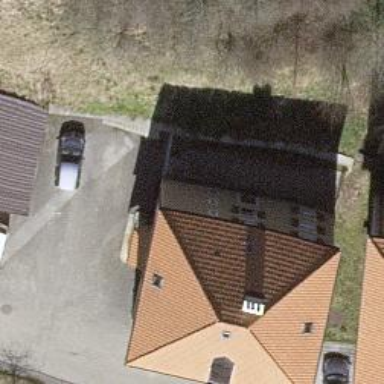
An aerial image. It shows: Hipped roof on apartment building.